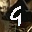
Label: 9